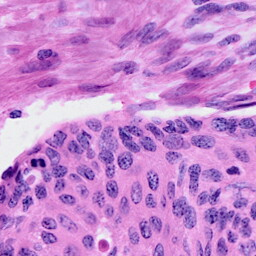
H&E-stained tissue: Cervix